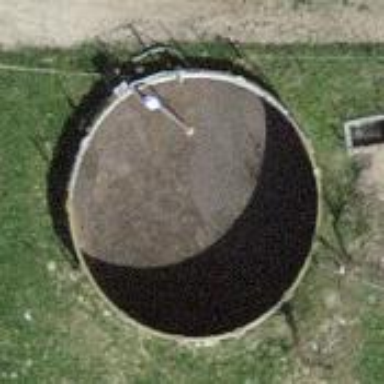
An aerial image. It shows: Storage tank that is man-made.